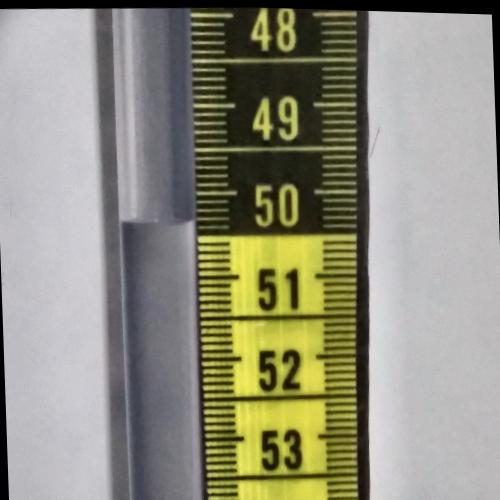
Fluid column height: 50.3 cm